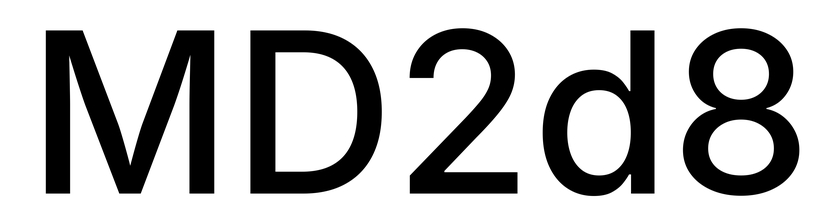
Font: Inter_Medium